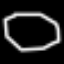
Label: octagon